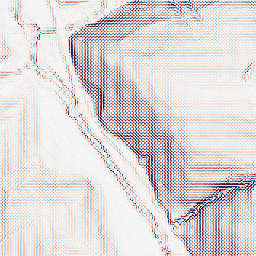
Category: wavelet
Decomposition family: wavelet_biorthogonal
Decomposition parameters: wavelet: bior1.3
level: 2
Upsampling method: edge_directed
Upsampling parameters: scale: 2
Upsampling scale: 2